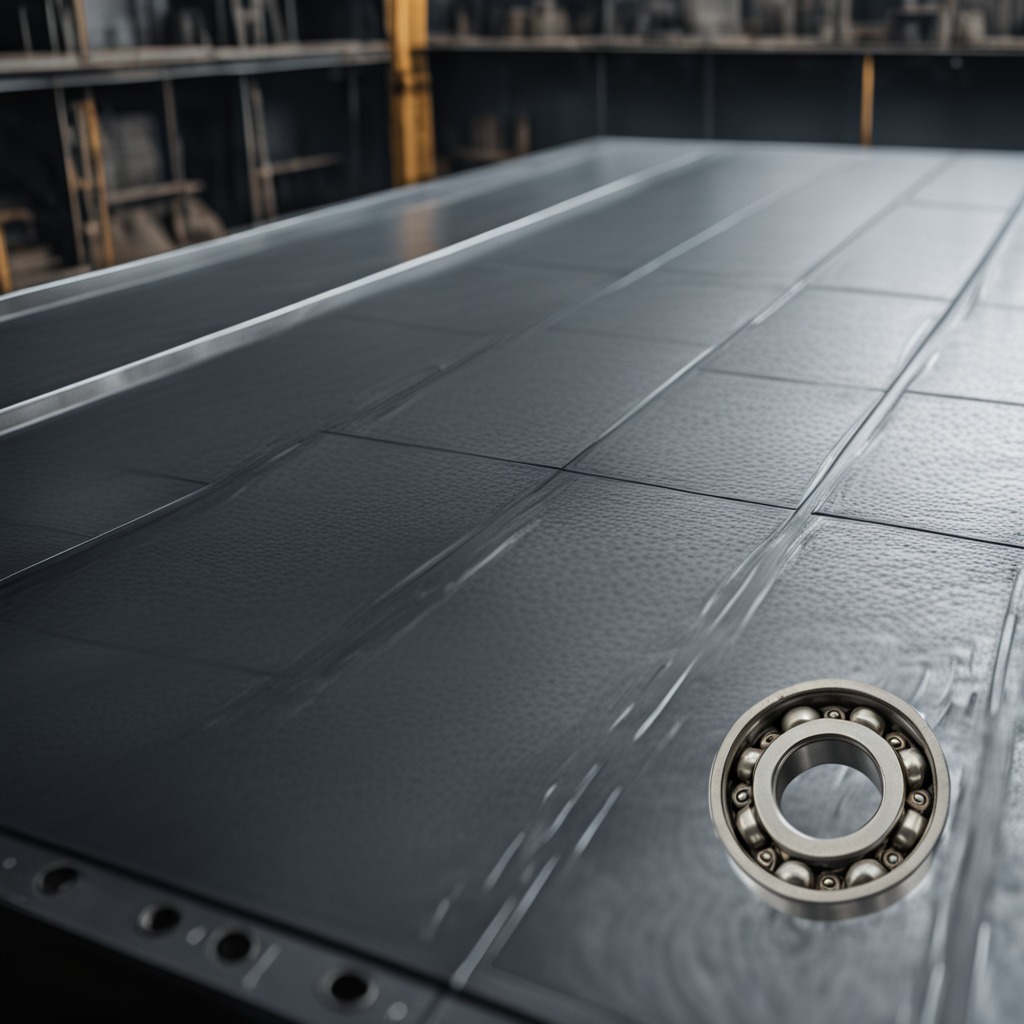
A metal ball bearing is lying on the cold steel table in a mining workshop.